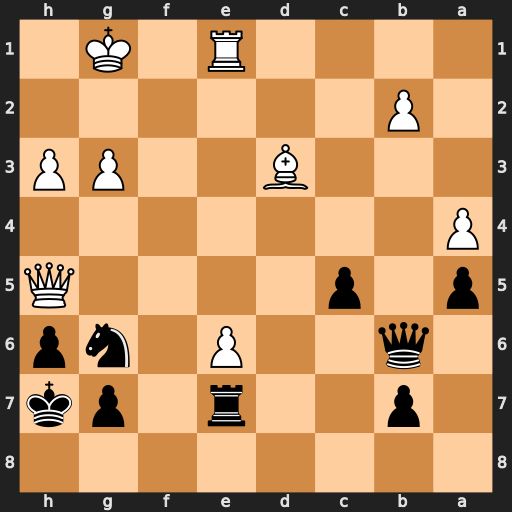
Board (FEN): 8/1p2r1pk/1q2P1np/p1p4Q/P7/3B2PP/1P6/4R1K1
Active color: b
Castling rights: -
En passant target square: -
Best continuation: c4+ Kf1 cxd3